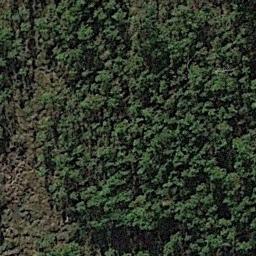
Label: forest